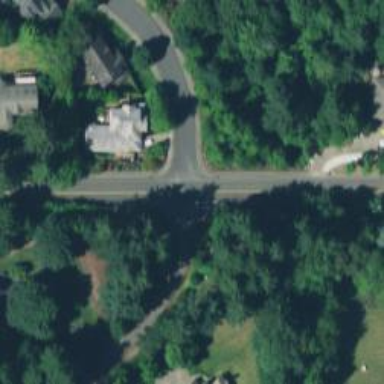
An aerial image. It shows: Unmarked crossing on footway.